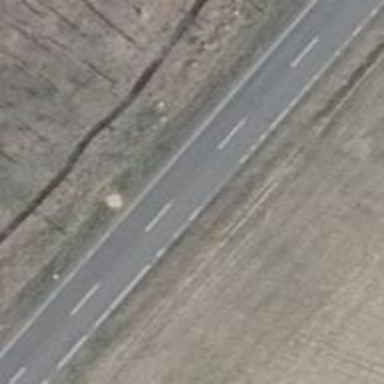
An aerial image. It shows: Secondary road with asphalt surface.